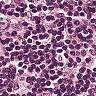
Metastatic tissue present: no